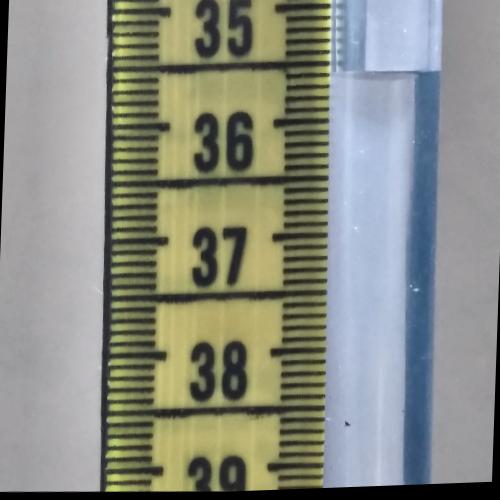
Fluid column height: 35.6 cm